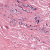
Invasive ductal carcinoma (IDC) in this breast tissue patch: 1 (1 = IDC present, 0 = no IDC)